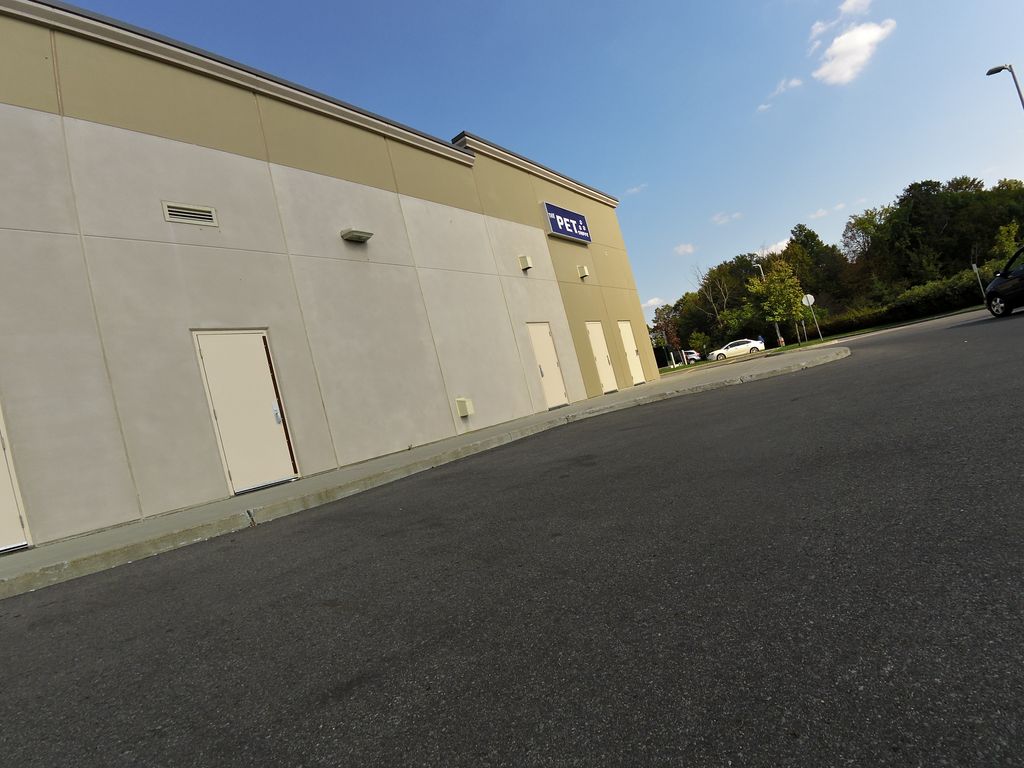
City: ottawa-gatineau